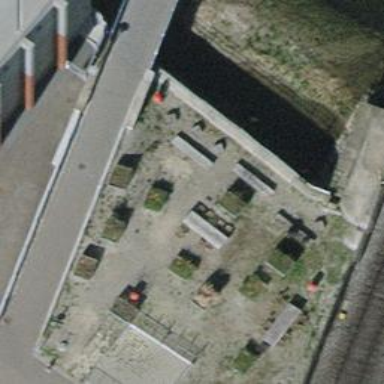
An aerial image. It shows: Picnic table located in leisure land area.